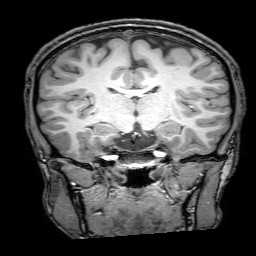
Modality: T1w
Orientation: sagittal
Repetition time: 0.00828 s
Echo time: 0.00388 s